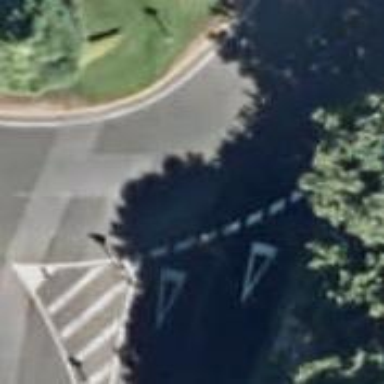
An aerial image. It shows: Tertiary road with asphalt surface leading to roundabout. There is separate sidewalk along the road.